Interaction volume radius: 5 \u00c5
Interaction volume height: 10 \u00c5
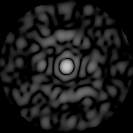
Disorder parameter: 0.8606